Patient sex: M
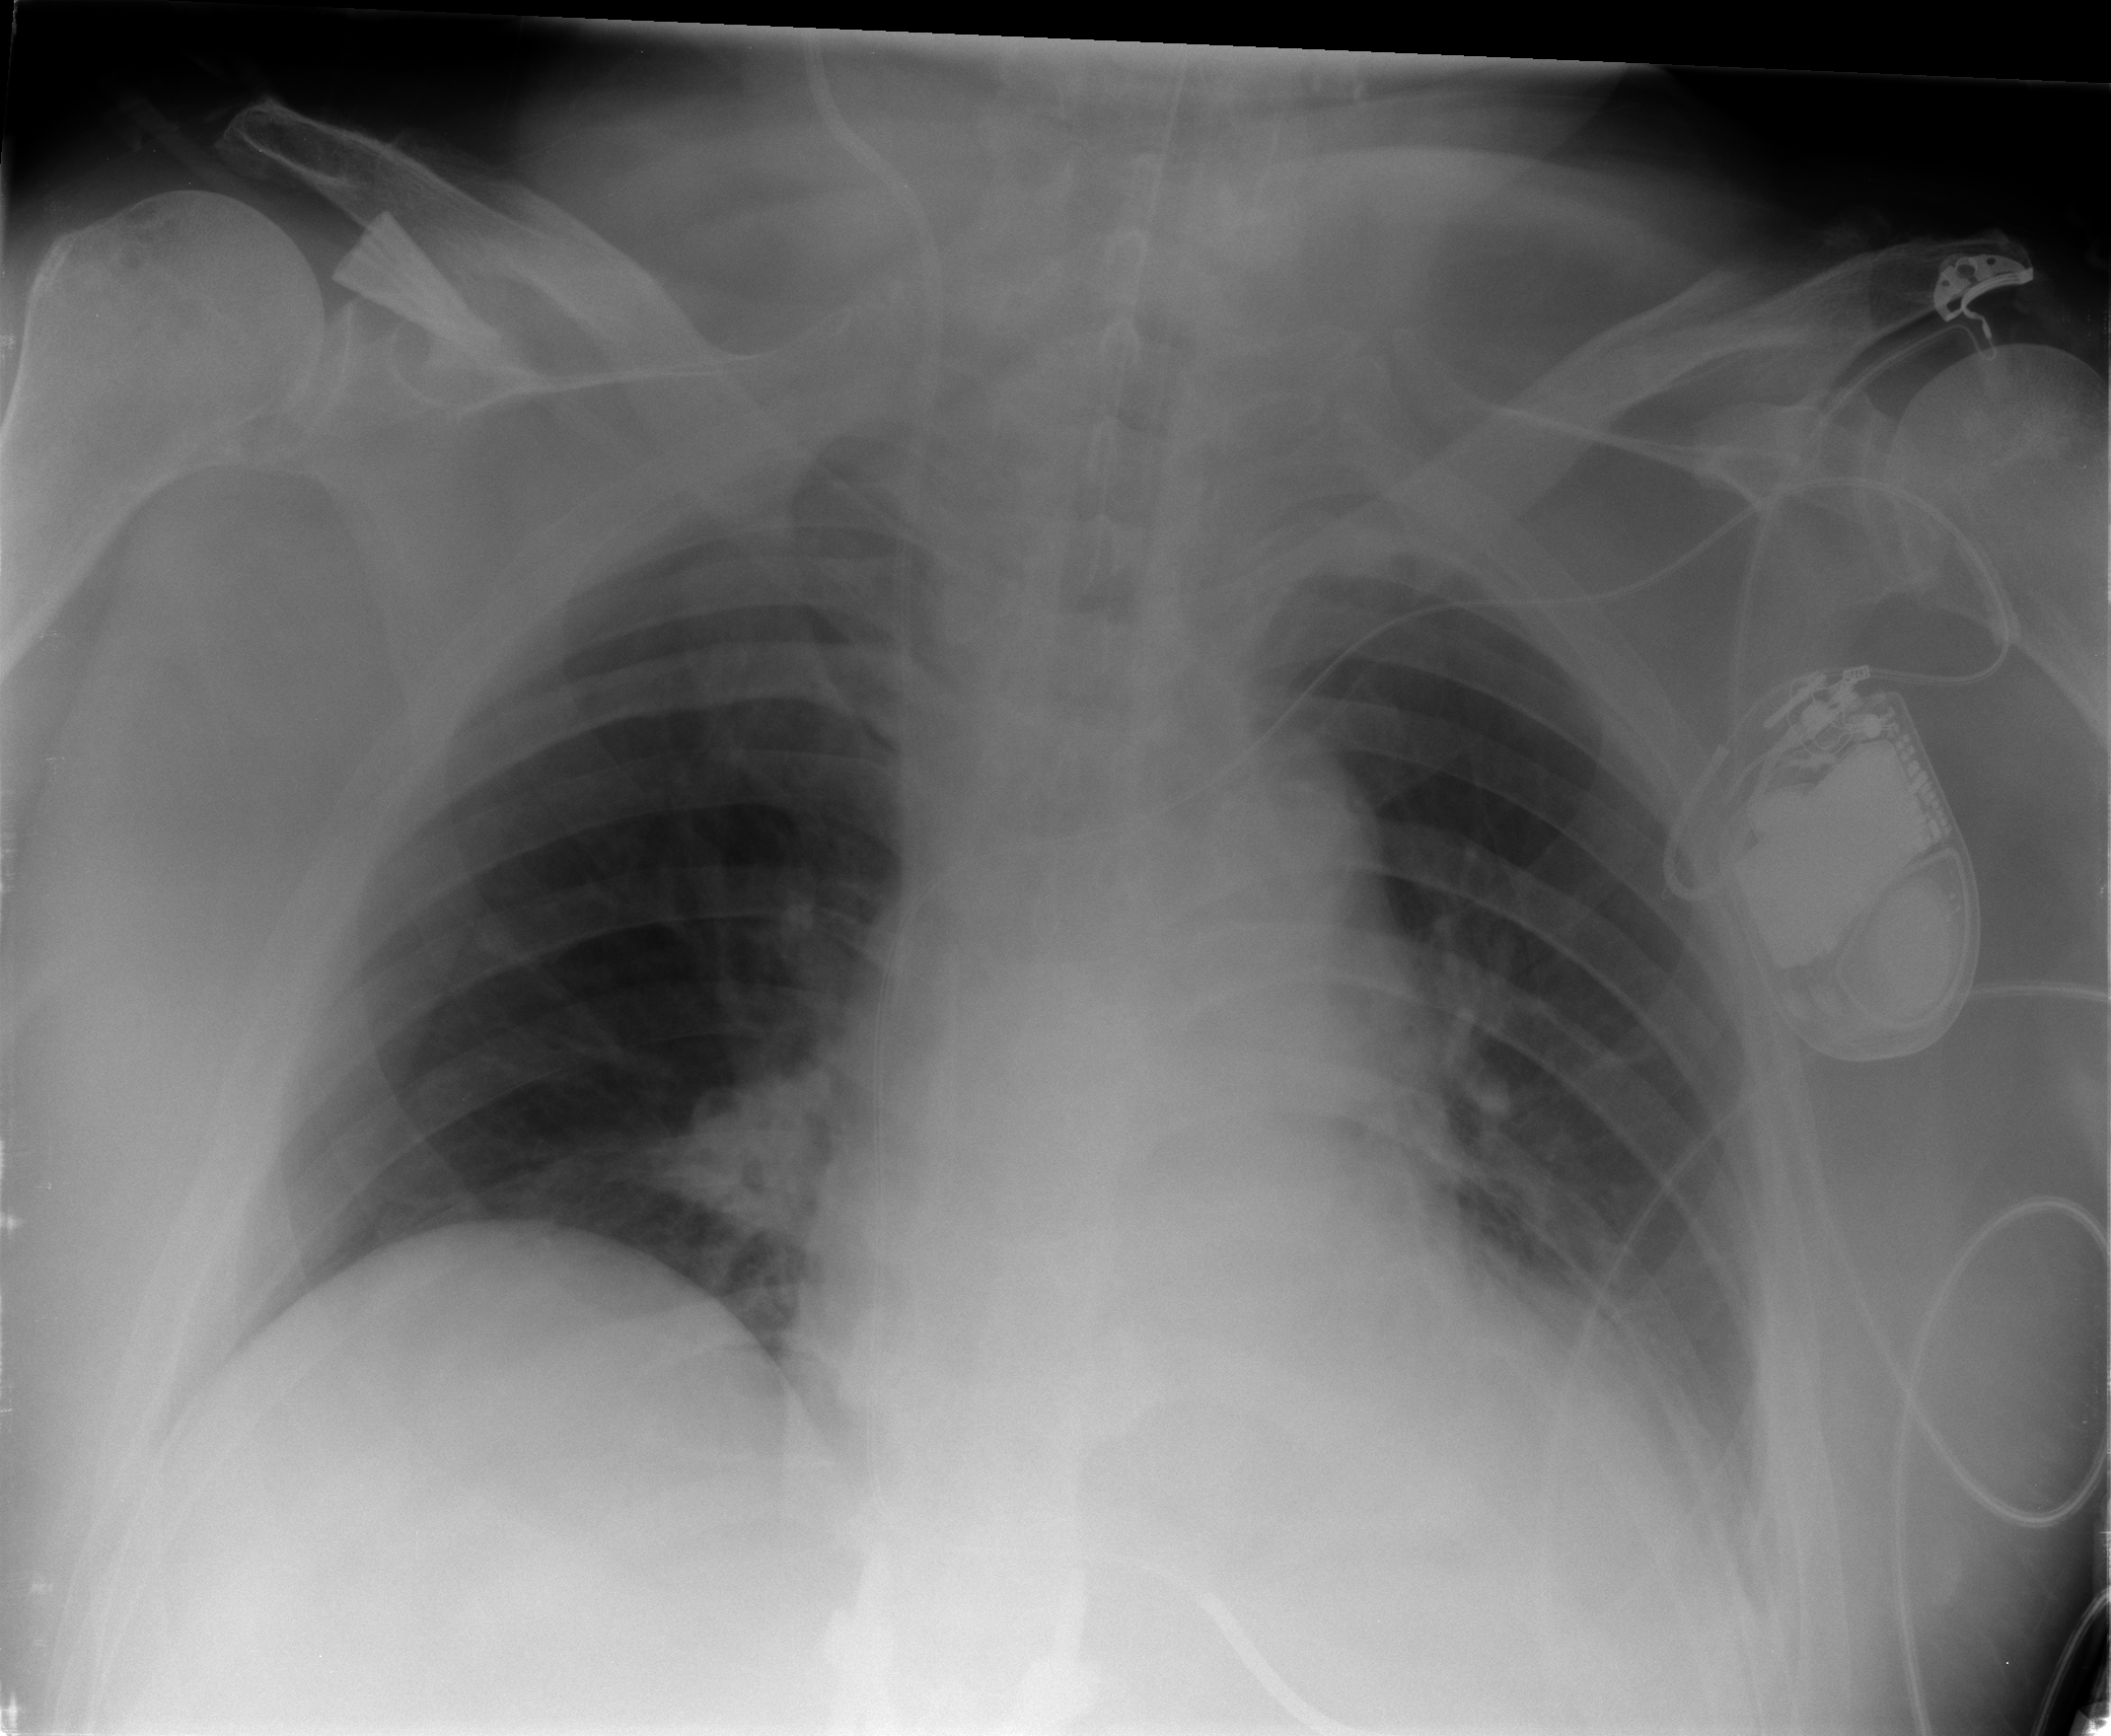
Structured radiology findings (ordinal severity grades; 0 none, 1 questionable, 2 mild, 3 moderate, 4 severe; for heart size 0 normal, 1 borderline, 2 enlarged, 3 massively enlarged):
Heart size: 2
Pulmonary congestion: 2
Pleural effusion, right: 0
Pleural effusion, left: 2
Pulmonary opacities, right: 0
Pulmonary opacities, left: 0
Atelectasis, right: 0
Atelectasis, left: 2